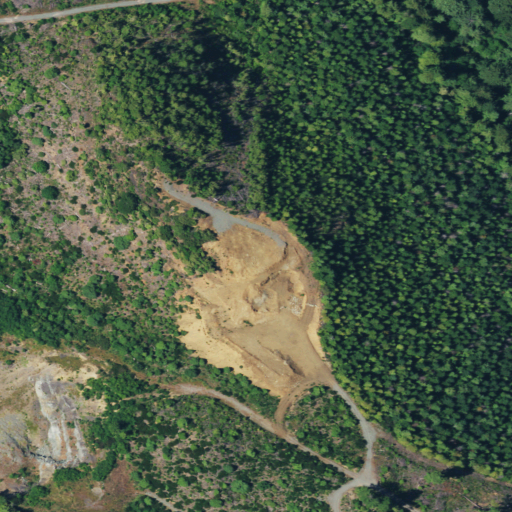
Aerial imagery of mountain in California named Devils Peak containing evergreen forest, shrub, open development, deciduous forest, grassland, barren land, low intensity development, medium intensity development, and high intensity development